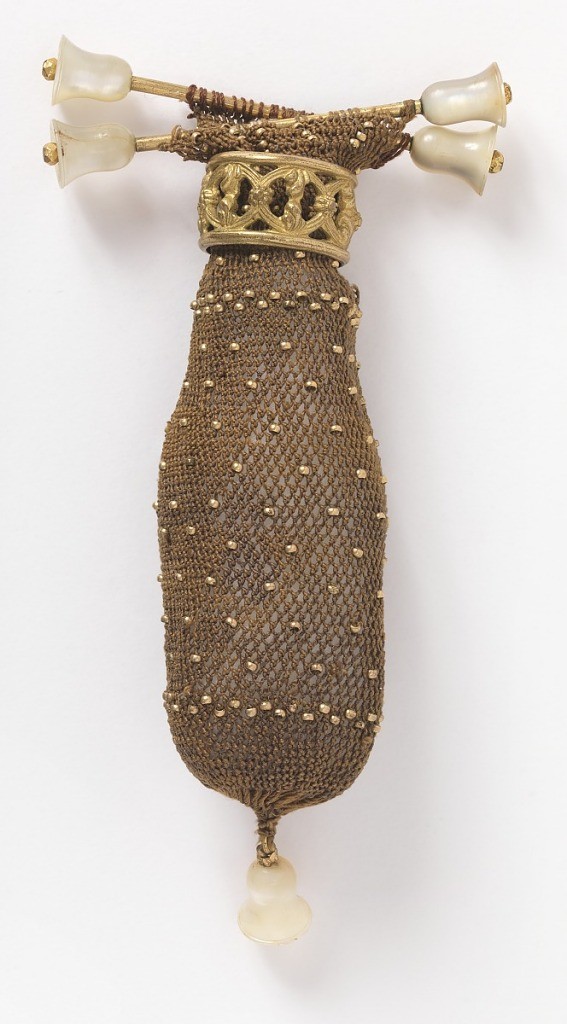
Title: Miser's purse
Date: early 19th century
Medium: silk, metal Technique: beaded crochet
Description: Crocheted miser's purse in dark brown silk with small gold colored beads. Two bars at the top with bell-shaped mother-of-pearl ends. Gold ring with open-work design to open and close. Bell-shaped mother-of-pearl drop at the bottom.